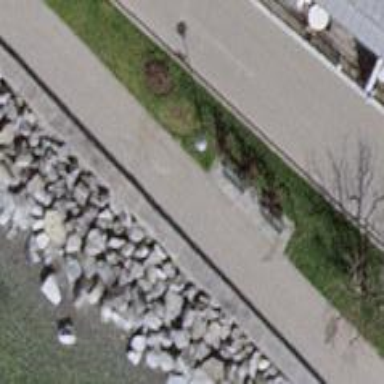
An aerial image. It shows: Bench for seating.